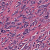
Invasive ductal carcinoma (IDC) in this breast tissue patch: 1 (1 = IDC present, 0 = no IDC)